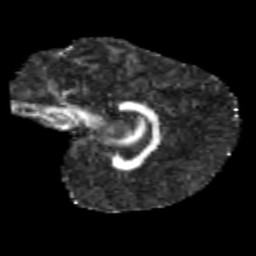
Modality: FA
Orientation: sagittal
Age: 10
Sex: female
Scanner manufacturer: siemens
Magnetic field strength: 3 T
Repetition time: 3.8 s
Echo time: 0.07 s